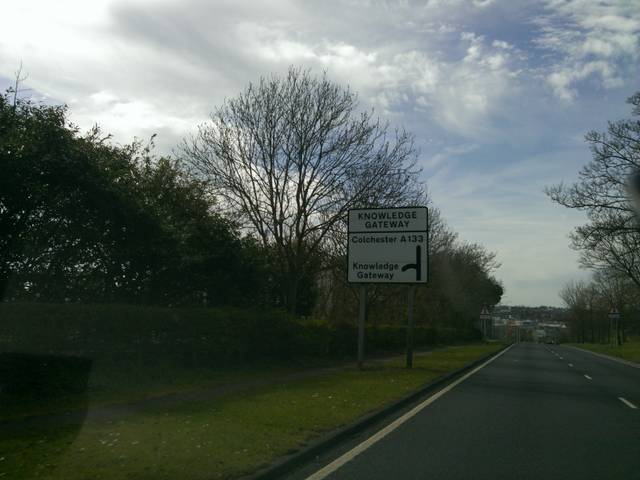
Region: United Kingdom
Coordinates: 51.881, 0.9439